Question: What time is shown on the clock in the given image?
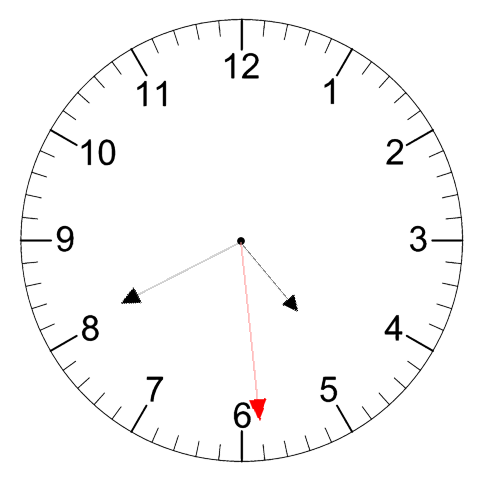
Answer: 04:40:29